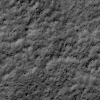
Atmospheric dust classification: not_dusty